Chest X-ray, PA view. Patient: 50 years old, sex F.
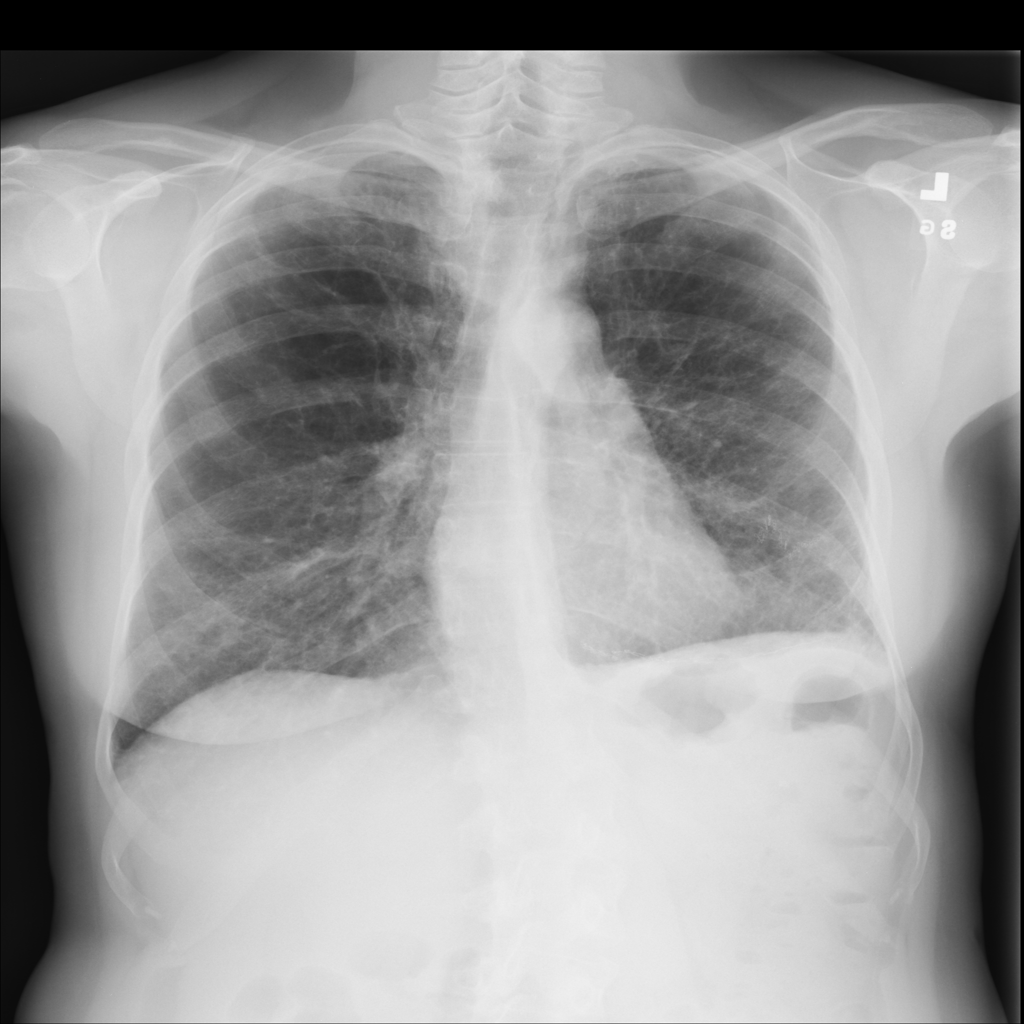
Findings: No Finding